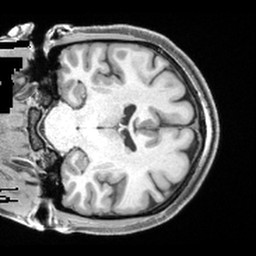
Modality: T1w
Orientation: coronal